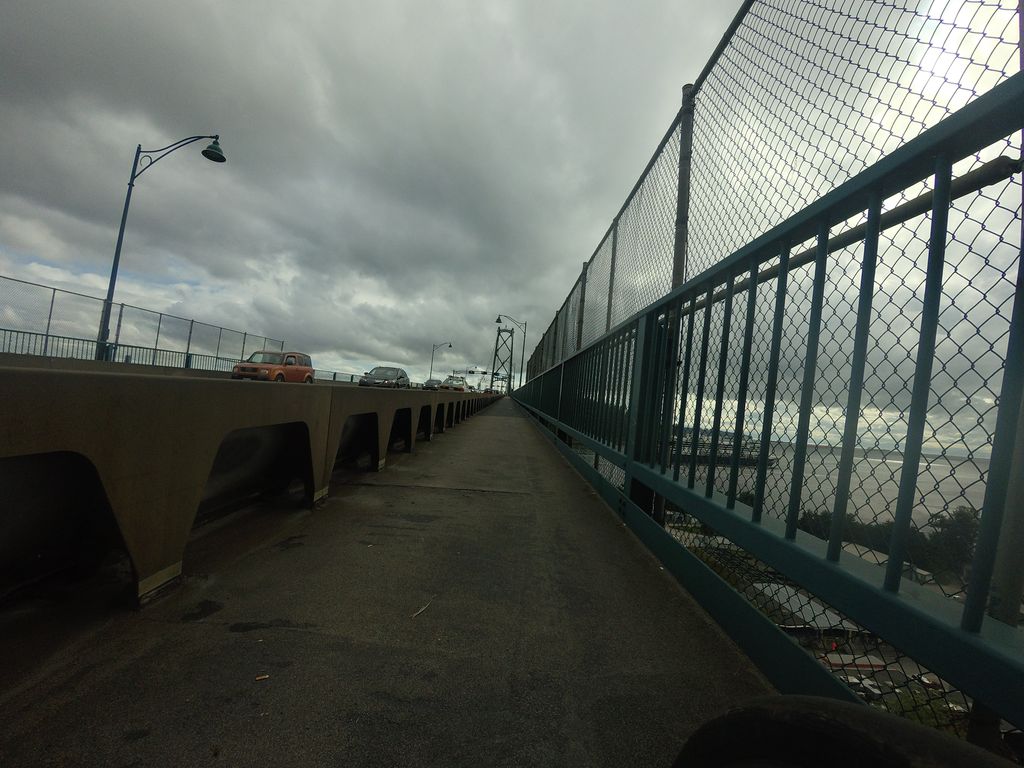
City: vancouver